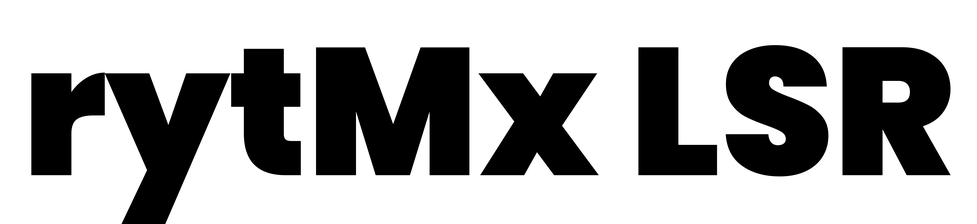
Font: Poppins-Black